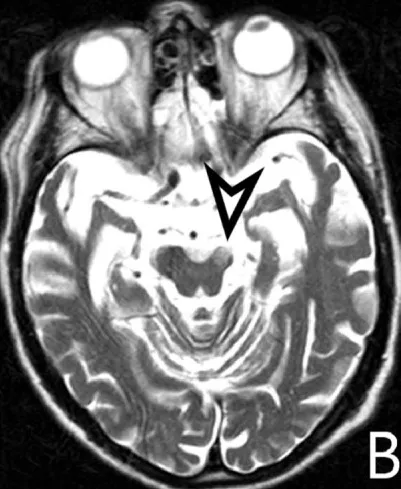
T2-WI. Atrophy of the left basal ganglia shown by a hypointense zone on T1-WI (arrow), accompanied by atrophy of the left mesencephalon (arrowhead).
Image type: radiology (mri)